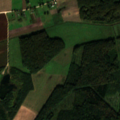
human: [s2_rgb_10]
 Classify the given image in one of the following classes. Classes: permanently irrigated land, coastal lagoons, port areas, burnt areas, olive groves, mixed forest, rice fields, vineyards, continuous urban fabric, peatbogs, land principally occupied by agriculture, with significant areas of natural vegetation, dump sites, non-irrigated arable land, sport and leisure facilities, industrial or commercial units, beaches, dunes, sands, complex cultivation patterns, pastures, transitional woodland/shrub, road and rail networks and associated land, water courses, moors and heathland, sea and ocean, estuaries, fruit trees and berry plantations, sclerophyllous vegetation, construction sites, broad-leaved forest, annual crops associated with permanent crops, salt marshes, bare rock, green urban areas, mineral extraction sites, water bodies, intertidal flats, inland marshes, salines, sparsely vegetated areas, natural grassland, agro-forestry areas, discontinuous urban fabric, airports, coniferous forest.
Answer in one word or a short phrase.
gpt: non-irrigated arable land, pastures, land principally occupied by agriculture, with significant areas of natural vegetation, broad-leaved forest